Question: I am writing a simple start-up java program. The problem I am facing is that the company name is not being added properly.
'''
public class Company {
public static BufferedReader br;
public static BufferedReader br1;
public static String numberOfCompanies;
public static void main(String[] args) {
// TODO Auto-generated method stub
CompanyDetails qw = new CompanyDetails();
try{
//Scanner in = new Scanner(System.in);
br = new BufferedReader(new InputStreamReader(System.in));
br1 = new BufferedReader(new InputStreamReader(System.in));
System.out.println("Enter number of companies: ");
numberOfCompanies = br.readLine();
int G = Integer.parseInt(numberOfCompanies);
for (int i = 1; i <= G; i++) {
qw = new CompanyDetails();
System.out.println("Enter name of the company: ");
String company = br1.readLine();
qw.company(company, i);
}
for (int i = 0; i <= G; i++) {
qw.companySummary(G);
}
} catch (IOException io) {
io.printStackTrace();
}
}
}
class CompanyDetails {
String company, name;
public String input;
public static BufferedReader br;
public double iE;
public static String numberOfCompanies;
String nameOfCompany;
String[] nameofCompany1 = new String[100];
int ir,i,employee;
ArrayList<String> bulk = new ArrayList<String>();
public String[] company(String input, int i) {
// TODO Auto-generated method stub
//ArrayList bulk = new ArrayList();
//for(int ith = i; ith<= 2; i++){
nameOfCompany = i+input;
bulk.add(nameOfCompany);
bulk.add(nameOfCompany);
// }
return nameofCompany1;
}
public void employee(double d) {
// TODO Auto-generated method stub
ir = (int)d;
}
public void companySummary(int G) {
System.out.println("Number of companies: " + G);
System.out.println("Name of company: " +bulk +" ");
System.out.println("Number of employees: "+ir);
}
}
'''
The output I am getting is

Why aren't I getting 234 at the position 1 of the arraylist ??
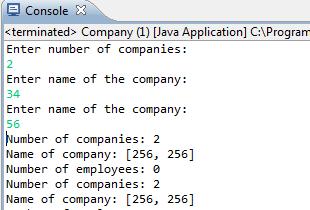
Answer: You are creating a new 'CompanyDetails' object in each iteration of the loop, there by loosing your earlier object:
'''
for (int i = 1; i <= G; i++) {
qw = new CompanyDetails();
'''
You are already creating an 'CompanyDetails' object at the start of 'main' method:
'''
CompanyDetails qw = new CompanyDetails();
'''
So you don't have to do it again in the for loop.